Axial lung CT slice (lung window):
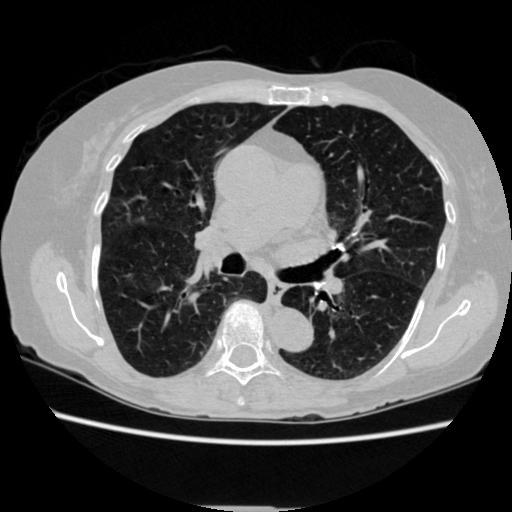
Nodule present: no